Aerial crown-view tile of a tropical tree (Barro Colorado Island, Panama), acquired 20250512:
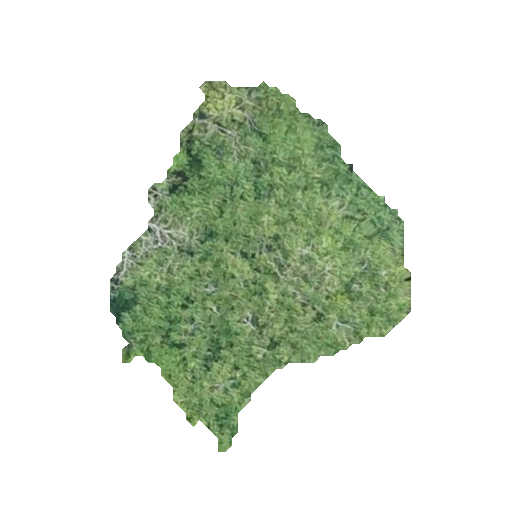
Species: Protium stevensonii
GBIF accepted scientific name: Tetragastris panamensis
Crown area: 96.062 m²